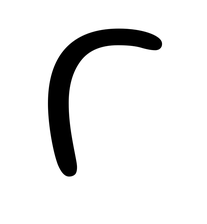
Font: Gluten_ExtraLight